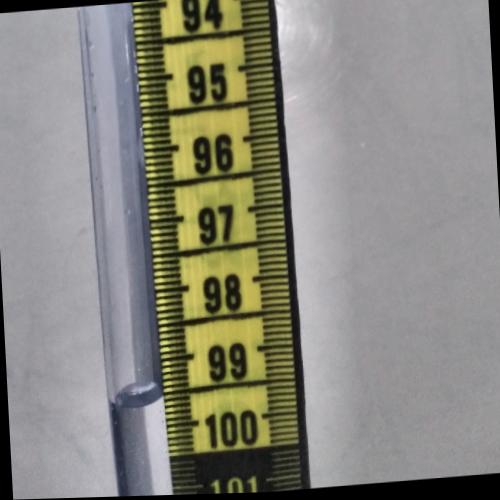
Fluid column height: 99.1 cm